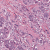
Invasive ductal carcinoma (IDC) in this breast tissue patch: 1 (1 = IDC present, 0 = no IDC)